Interaction volume radius: 5 \u00c5
Interaction volume height: 30 \u00c5
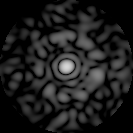
Disorder parameter: 0.8458